Chest X-ray:
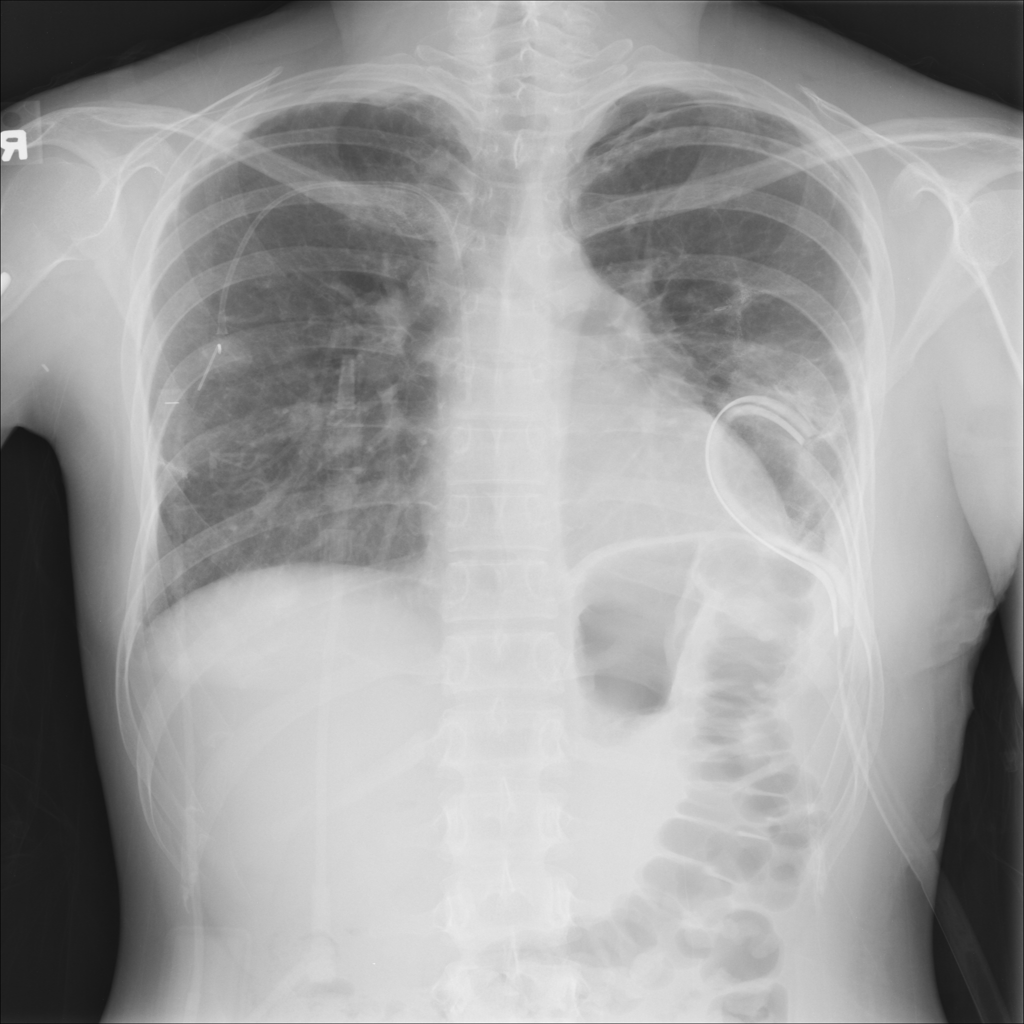
Findings: Pneumothorax, Consolidation, Effusion
No abnormal finding: no